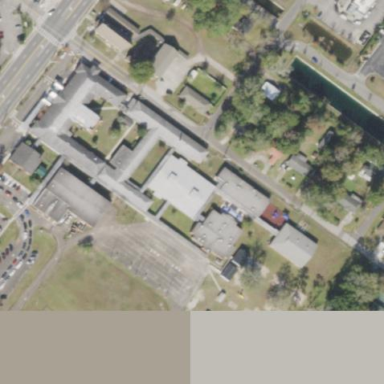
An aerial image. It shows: School building.